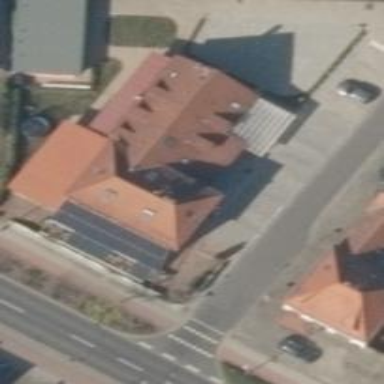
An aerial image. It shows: Restaurant.